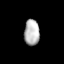
Tissue: lung
Cell type: Myeloid cells
Senescence score: 0.2315
Nuclear area (px): 389
Mean DAPI intensity: 181.47